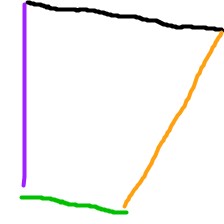
Shape: trapezoid